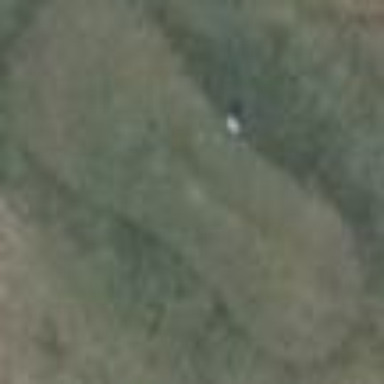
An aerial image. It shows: Golf tee.